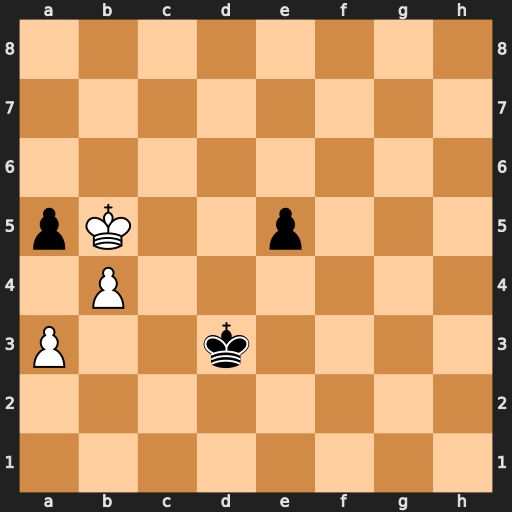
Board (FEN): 8/8/8/pK2p3/1P6/P2k4/8/8
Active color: w
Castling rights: -
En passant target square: -
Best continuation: bxa5 e4 a6 e3 a7 e2 a8=Q e1=Q Qd5+